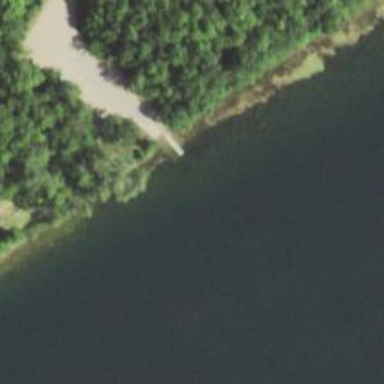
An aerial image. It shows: Slipway on service road designed for leisure land access.